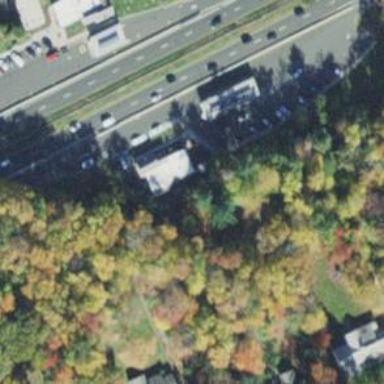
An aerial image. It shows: Rest area along the road.